Field crop: maize
Growth stage: 2
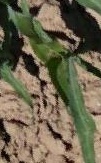
Species: maize